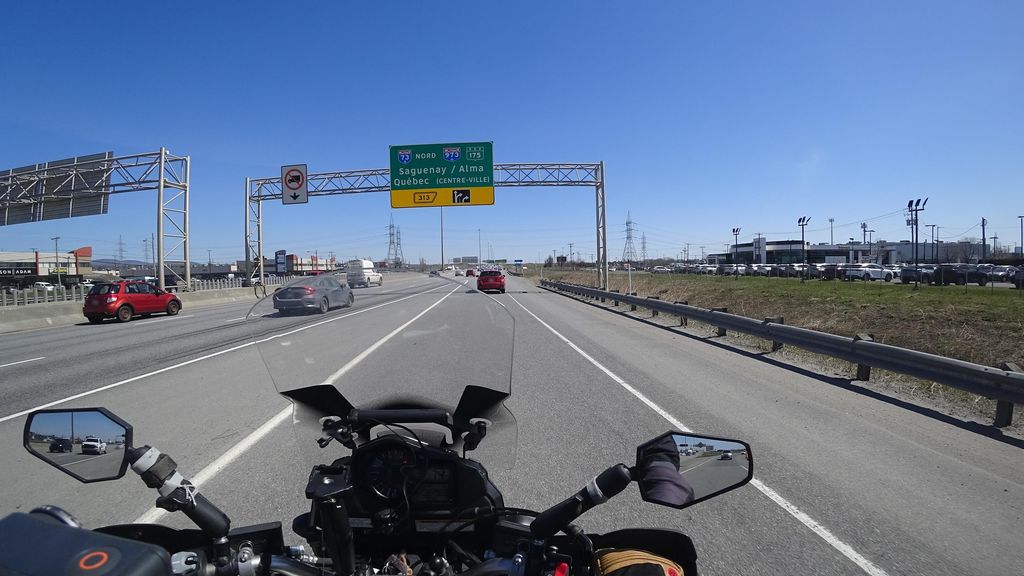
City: quebec_city